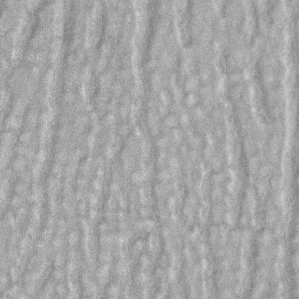
Label: frost